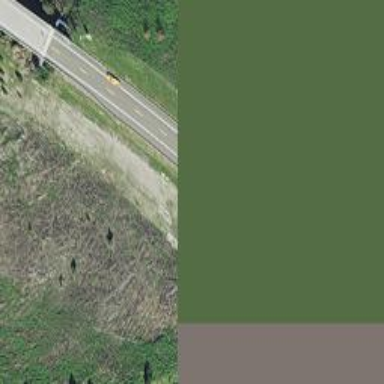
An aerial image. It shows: Asphalt service road.